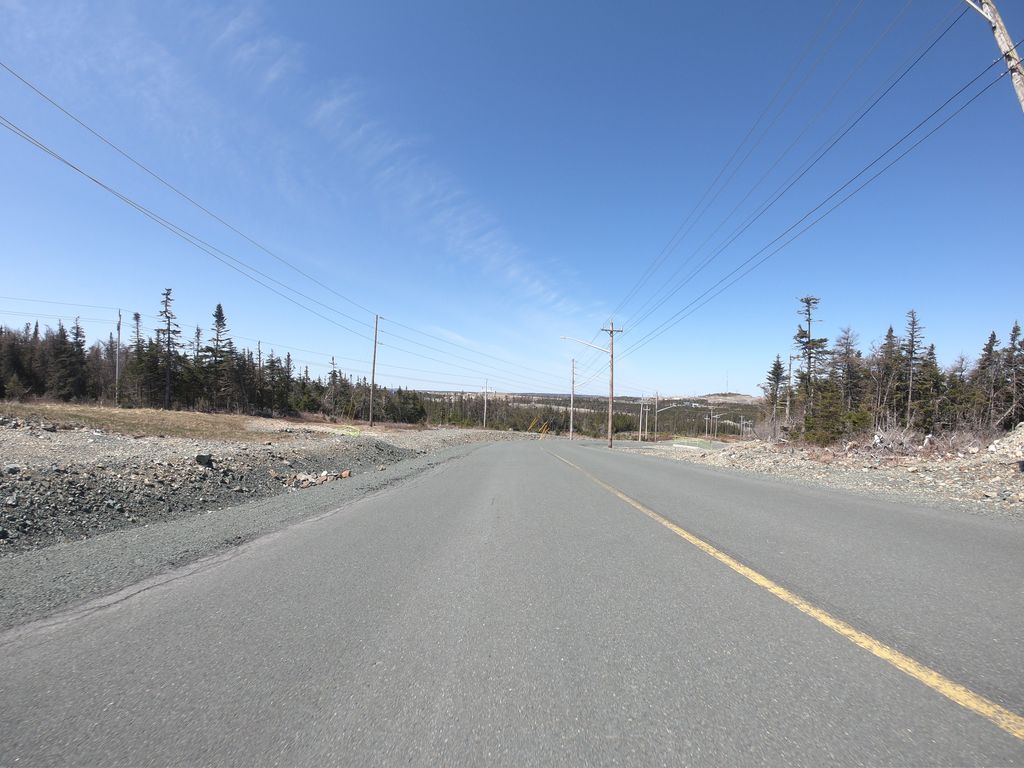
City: st_johns